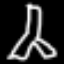
Label: The Eiffel Tower